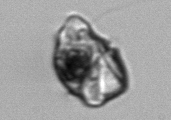
Label: Proterythropsis